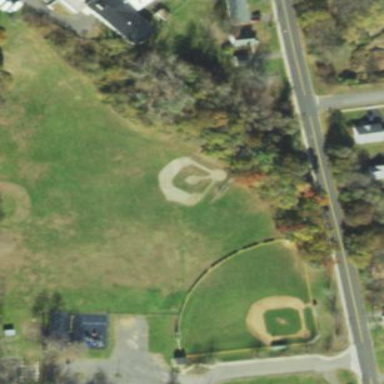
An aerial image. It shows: Baseball pitch for leisure land activities.